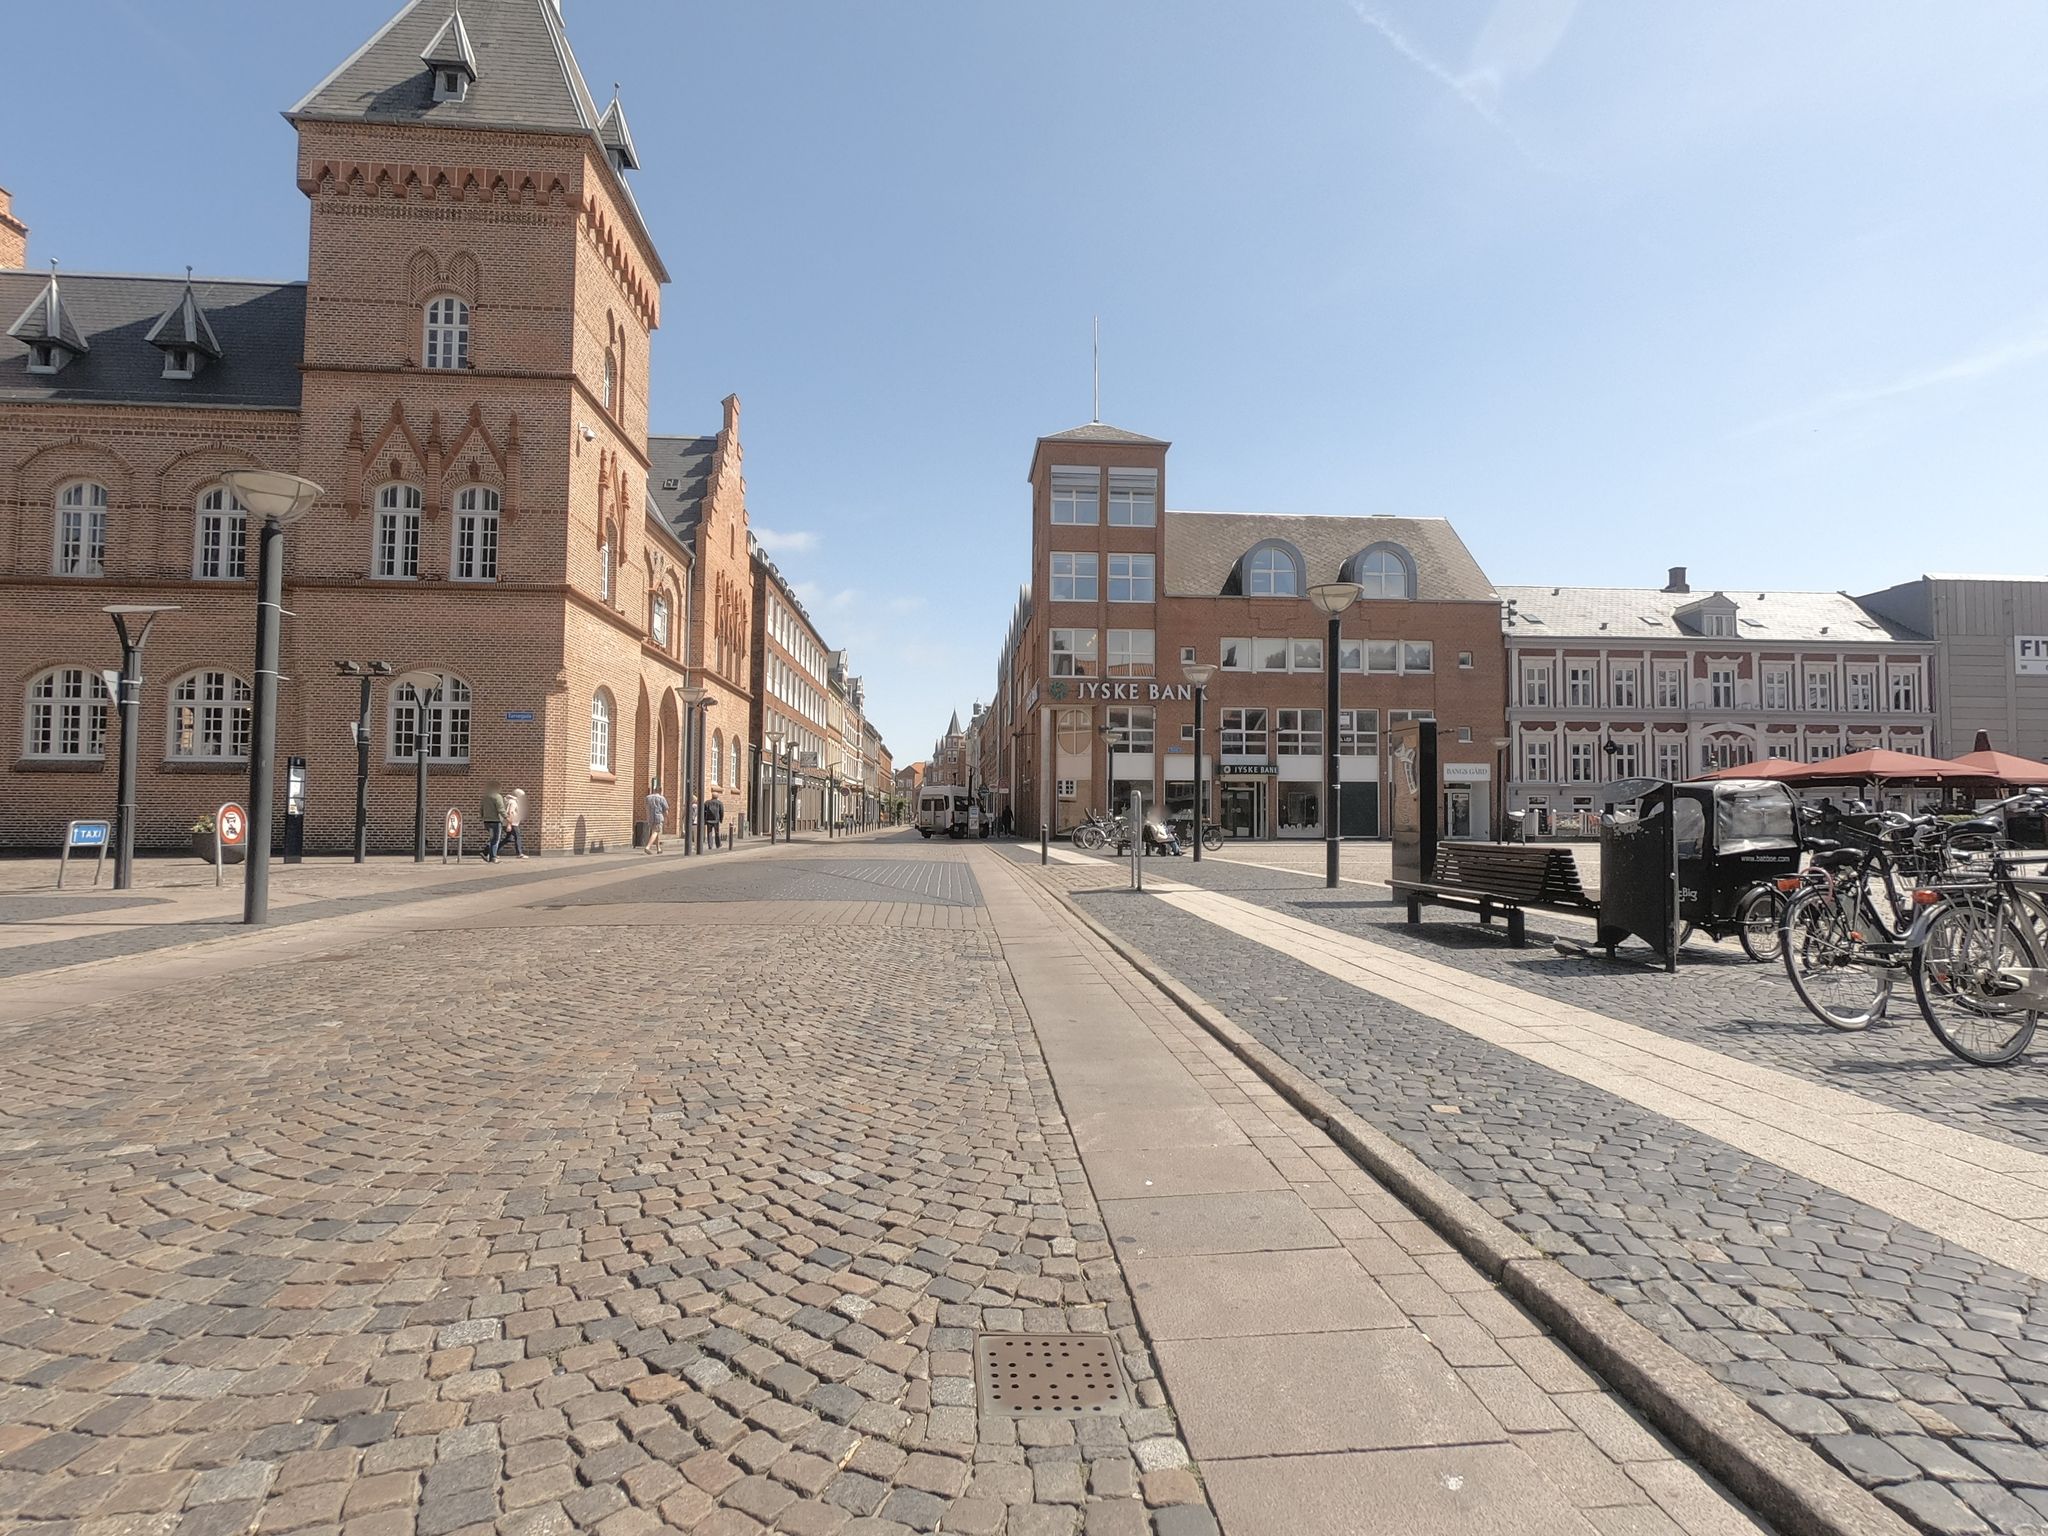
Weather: clear
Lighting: day
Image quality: good
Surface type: walking surface
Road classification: pedestrian, tertiary
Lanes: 2
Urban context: dense urban cluster
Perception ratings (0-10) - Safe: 5.7, Lively: 9.59, Beautiful: 8.5, Boring: 7.8, Depressing: 1.6, Wealthy: 9.04